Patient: sex M, age 69
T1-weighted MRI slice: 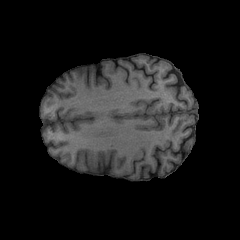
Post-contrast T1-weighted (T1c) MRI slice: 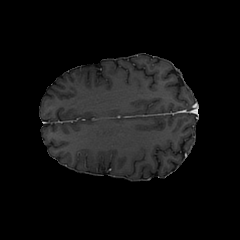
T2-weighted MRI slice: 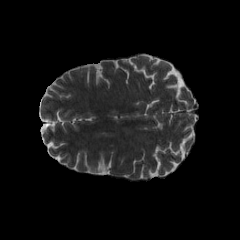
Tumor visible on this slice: no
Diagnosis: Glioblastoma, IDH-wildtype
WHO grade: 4